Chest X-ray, PA view. Patient: 49 years old, sex F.
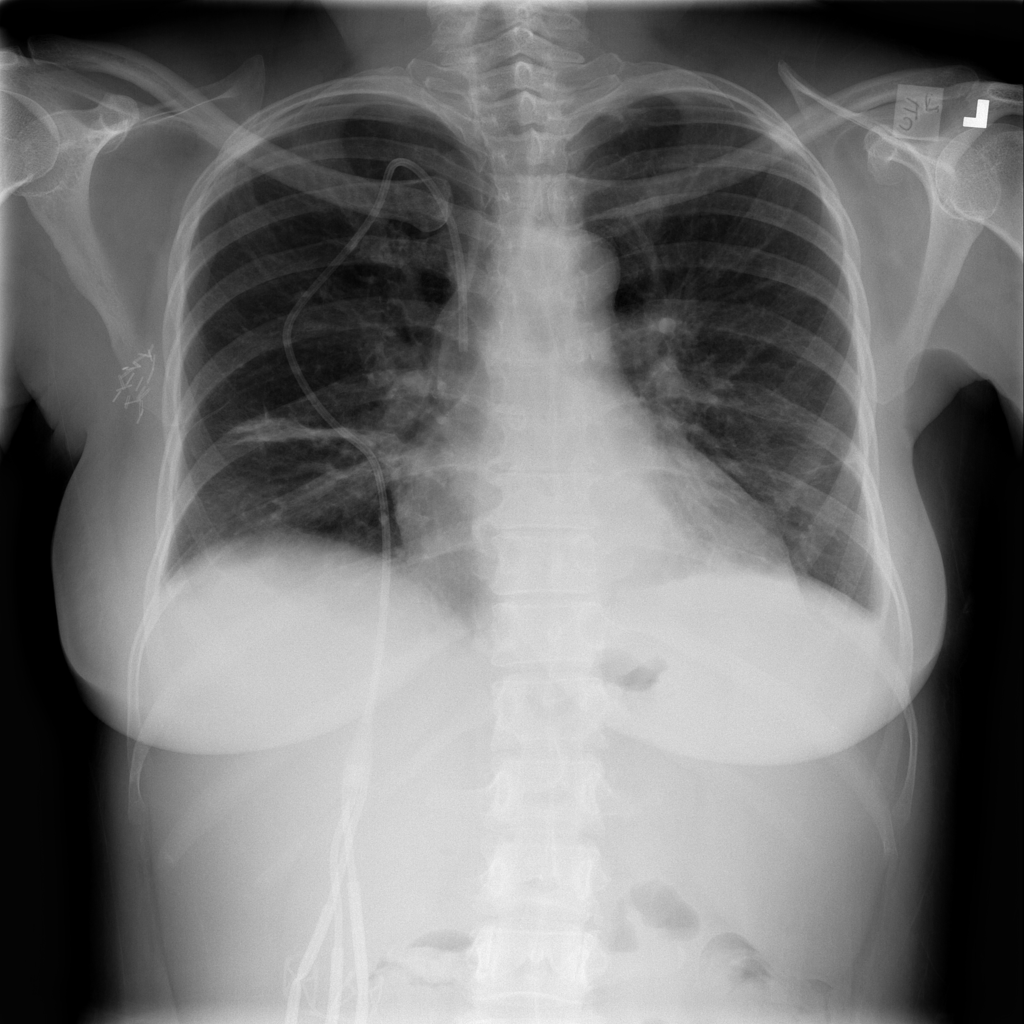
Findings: Atelectasis, Effusion, Fibrosis